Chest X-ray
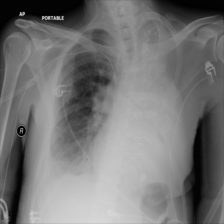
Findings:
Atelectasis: negative
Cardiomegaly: negative
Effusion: negative
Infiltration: negative
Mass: negative
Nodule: negative
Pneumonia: negative
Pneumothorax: negative
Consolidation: positive
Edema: negative
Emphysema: negative
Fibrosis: negative
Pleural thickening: negative
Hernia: negative